Field crop: tomato
Growth stage: 1
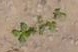
Species: portulaca